Question: How can I draw several lines between two facets?
I attempted this by plotting points at the min value of the top graph but they are not between the two facets. See picture below.

This is my code so far:
'''
t <- seq(1:1000)
y1 <- rexp(1000)
y2 <- cumsum(y1)
z <- rep(NA, length(t))
z[100:200] <- 1
df <- data.frame(t=t, values=c(y2,y1), type=rep(c("Bytes","Changes"), each=1000))
points <- data.frame(x=c(10:200,300:350), y=min(y2), type=rep("Bytes",242))
vline.data <- data.frame(type = c("Bytes","Bytes","Changes","Changes"), vl=c(1,5,20,5))
g <- ggplot(data=df, aes(x=t, y=values)) +
geom_line(colour=I("black")) +
facet_grid(type ~ ., scales="free") +
scale_y_continuous(trans="log10") +
ylab("Log values") +
theme(axis.text.x = element_text(angle = 90, hjust = 1), panel.margin = unit(0, "lines"))+
geom_point(data=points, aes(x = x, y = y), colour="green")
g
'''
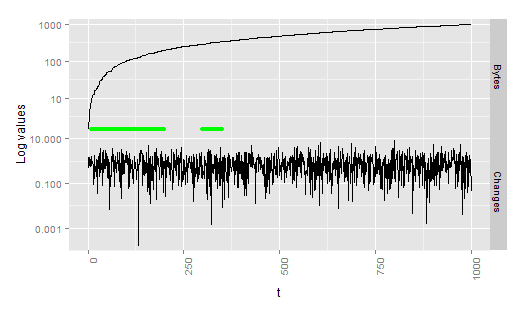
Answer: In order to achieve that, you have to set the margins inside the plot to zero. You can do that with 'expand=c(0,0)'. The changes I made to your code:
- 'scale_y_continuous''ylab'- 'colour=I("black")''colour="black"''geom_line'- 'expand=c(0,0)''scale_x_continuous''scale_y_continuous'
The complete code:
'''
ggplot(data=df, aes(x=t, y=values)) +
geom_line(colour="black") +
geom_point(data=points, aes(x = x, y = y), colour="green") +
facet_grid(type ~ ., scales="free") +
scale_x_continuous("t", expand=c(0,0)) +
scale_y_continuous("Log values", trans="log10", expand=c(0,0)) +
theme(axis.text.x=element_text(angle=90, vjust=0.5), panel.margin=unit(0, "lines"))
'''
which gives:

---
Adding lines can also be done with 'geom_segment'. Normally the lines (segments) will appear in both facets. If you want them to appear between the two facets, you will have to restrict that in 'data' parameter:
'''
ggplot(data=df, aes(x=t, y=values)) +
geom_line(colour="black") +
geom_segment(data=df[df$type=="Bytes",], aes(x=10, y=0, xend=200, yend=0), colour="green", size=2) +
geom_segment(data=df[df$type=="Bytes",], aes(x=300, y=0, xend=350, yend=0), colour="green", size=1) +
facet_grid(type ~ ., scales="free") +
scale_x_continuous("t", expand=c(0,0)) +
scale_y_continuous("Log values", trans="log10", expand=c(0,0)) +
theme(axis.text.x=element_text(angle=90, vjust=0.5), panel.margin=unit(0, "lines"))
'''
which gives: